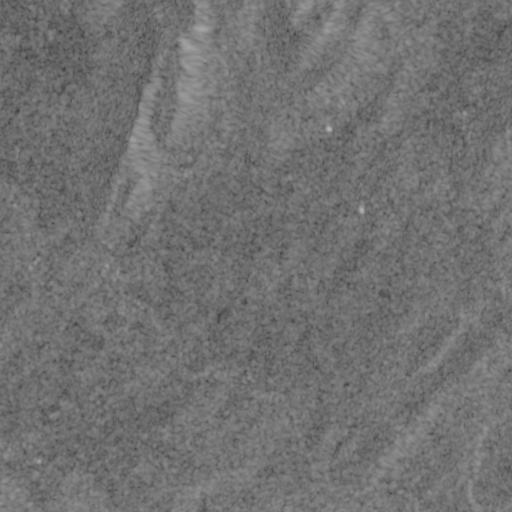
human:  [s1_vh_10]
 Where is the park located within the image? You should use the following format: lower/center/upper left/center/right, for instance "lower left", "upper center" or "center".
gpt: The park is located in the lower left of the image.
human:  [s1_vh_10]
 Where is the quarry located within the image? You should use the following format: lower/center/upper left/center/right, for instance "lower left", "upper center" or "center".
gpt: There is no quarry in the image.

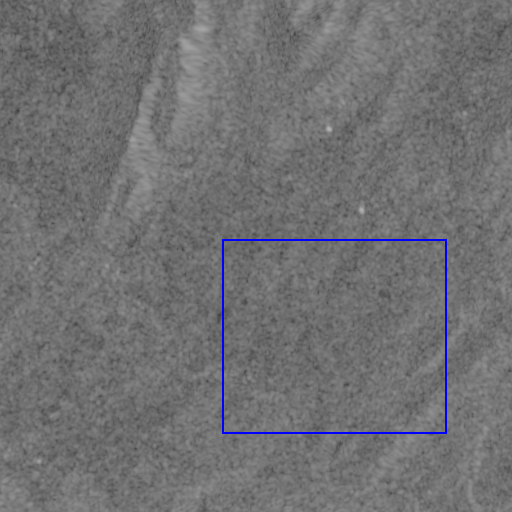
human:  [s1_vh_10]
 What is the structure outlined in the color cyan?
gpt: There is no cyan outline.
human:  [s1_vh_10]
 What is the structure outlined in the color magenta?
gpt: There is no structure outlined in magenta.